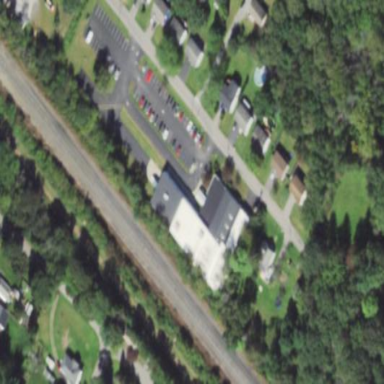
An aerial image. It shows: Commercial building.